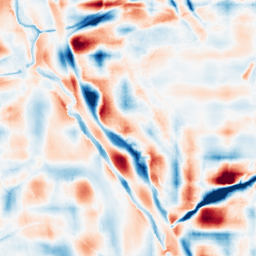
Category: wavelet
Decomposition family: wavelet_reverse_biorthogonal
Decomposition parameters: wavelet: rbio5.5
level: 5
Upsampling method: sinc_hamming
Upsampling parameters: scale: 4
kernel_size: 8
Upsampling scale: 4